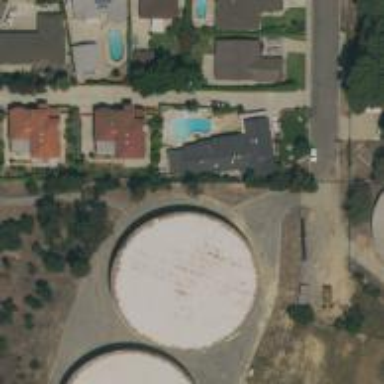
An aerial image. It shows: Storage tank building.